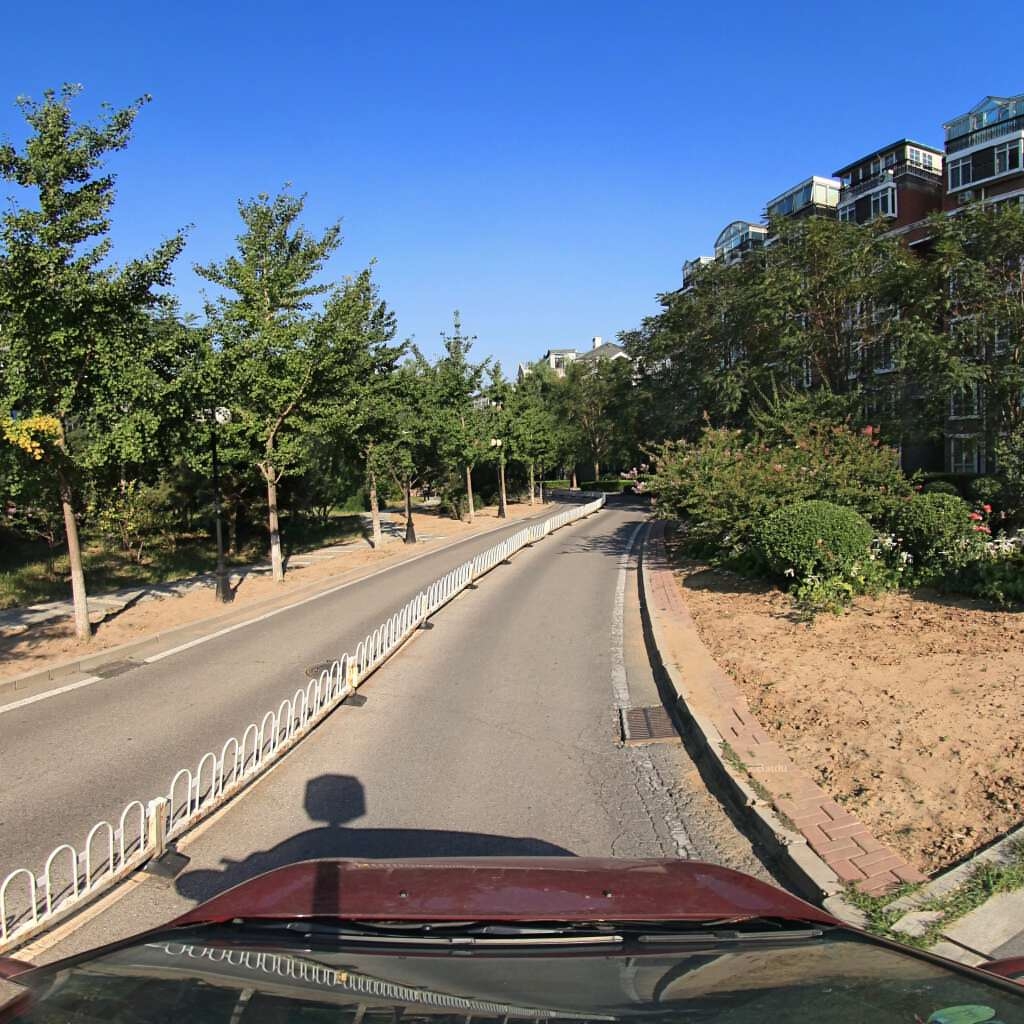
Region: Haidian
Road damage annotations: alligator crack, transverse crack